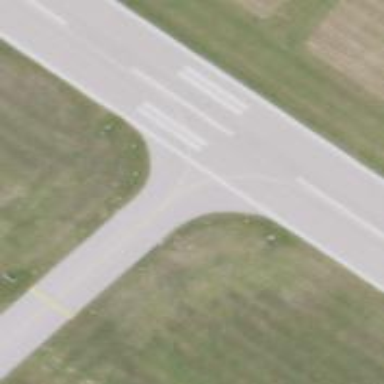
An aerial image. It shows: Runway surface made of asphalt at airport.